Interaction volume radius: 5 \u00c5
Interaction volume height: 25 \u00c5
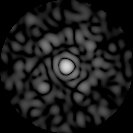
Disorder parameter: 0.8378